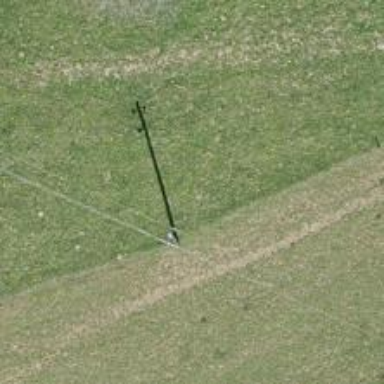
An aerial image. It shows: Power pole.